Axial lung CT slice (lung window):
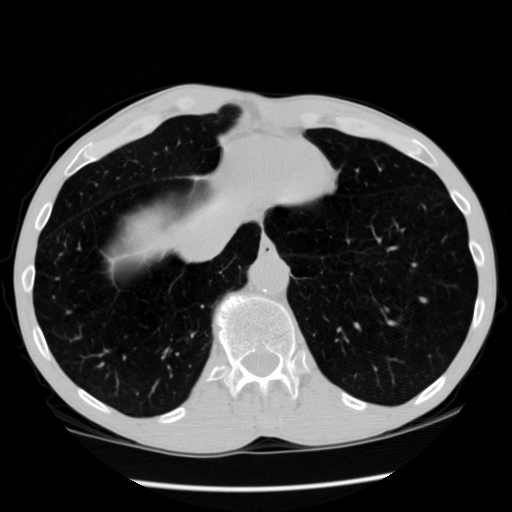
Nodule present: no